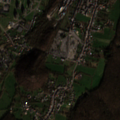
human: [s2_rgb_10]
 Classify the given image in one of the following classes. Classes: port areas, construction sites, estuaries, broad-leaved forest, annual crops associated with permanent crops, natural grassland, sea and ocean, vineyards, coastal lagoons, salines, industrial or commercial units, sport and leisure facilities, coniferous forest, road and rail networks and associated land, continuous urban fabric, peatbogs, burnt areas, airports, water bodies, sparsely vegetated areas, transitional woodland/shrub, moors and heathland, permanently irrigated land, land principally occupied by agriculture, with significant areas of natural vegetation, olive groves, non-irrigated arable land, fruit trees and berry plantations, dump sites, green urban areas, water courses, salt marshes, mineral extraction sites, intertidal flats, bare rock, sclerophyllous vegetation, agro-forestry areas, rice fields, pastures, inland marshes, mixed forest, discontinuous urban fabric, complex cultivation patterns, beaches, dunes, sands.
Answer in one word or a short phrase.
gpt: discontinuous urban fabric, complex cultivation patterns, land principally occupied by agriculture, with significant areas of natural vegetation, broad-leaved forest